Question: how to pass the text in label to textbox.
I have login form that passing a username I input to label of another form
with a code
'''
Form2 frm2 = new Form2();
frm2.Show();
frm2.label2.Text = textBox1.Text;
this.Hide();
'''
In my second form the fix caption of label is Username
'''
private void Form2_Load(object sender, EventArgs e)
{
textBox1.Text = label2.Text;
}
'''
but when i pass the value of 'label1' in 'textBox1' the text is Username.
How can I pass it?

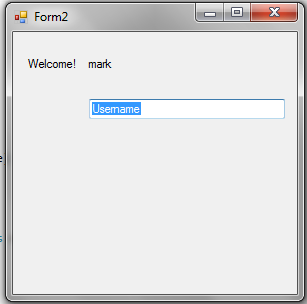
Answer: The Form_Load event happens before you set the 'frm2.label2.Text = textBox1.Text;'
Pass the textbox using a new constructor for Form2
'''
Form2 frm2 = new Form2(textBox1.Text);
frm2.Show();
this.Hide();
'''
in Form2.cs
'''
public partial class Form2 : Form
{
public Form2(string username)
{
InitializeComponent();
label2.Text = username;
textBox1.Text = label2.Text;
}
}
'''